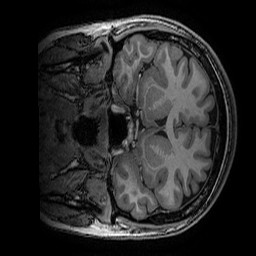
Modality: T1w
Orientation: coronal
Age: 22
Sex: female
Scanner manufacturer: ge
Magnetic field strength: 3 T
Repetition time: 0.007 s
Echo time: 0.00342 s